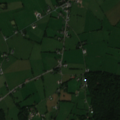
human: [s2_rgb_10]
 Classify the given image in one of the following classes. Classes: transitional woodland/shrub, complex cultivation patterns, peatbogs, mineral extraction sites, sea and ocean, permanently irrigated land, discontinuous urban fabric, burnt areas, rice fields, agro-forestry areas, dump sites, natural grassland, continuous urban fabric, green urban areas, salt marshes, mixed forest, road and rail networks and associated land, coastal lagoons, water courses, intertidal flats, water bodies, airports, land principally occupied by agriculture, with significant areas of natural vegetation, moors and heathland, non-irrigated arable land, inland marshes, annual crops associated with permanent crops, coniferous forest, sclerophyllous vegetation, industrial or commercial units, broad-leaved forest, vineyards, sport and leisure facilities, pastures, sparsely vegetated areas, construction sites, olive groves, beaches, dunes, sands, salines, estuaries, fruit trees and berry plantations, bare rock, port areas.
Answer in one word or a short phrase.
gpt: discontinuous urban fabric, pastures, complex cultivation patterns, broad-leaved forest